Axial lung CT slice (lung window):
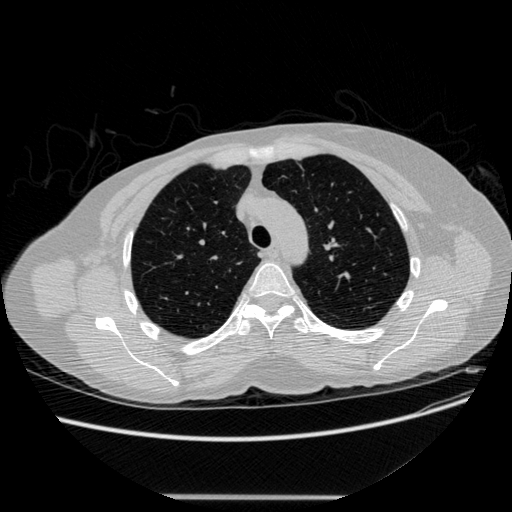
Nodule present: no